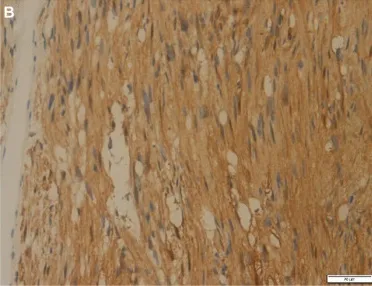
Immunohistochemistry shows that tumor cells positively express PGP9.5.
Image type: pathology (immunostaining)